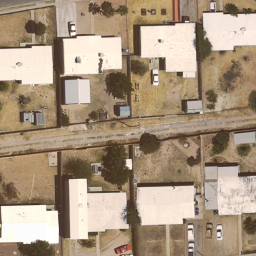
Label: residential